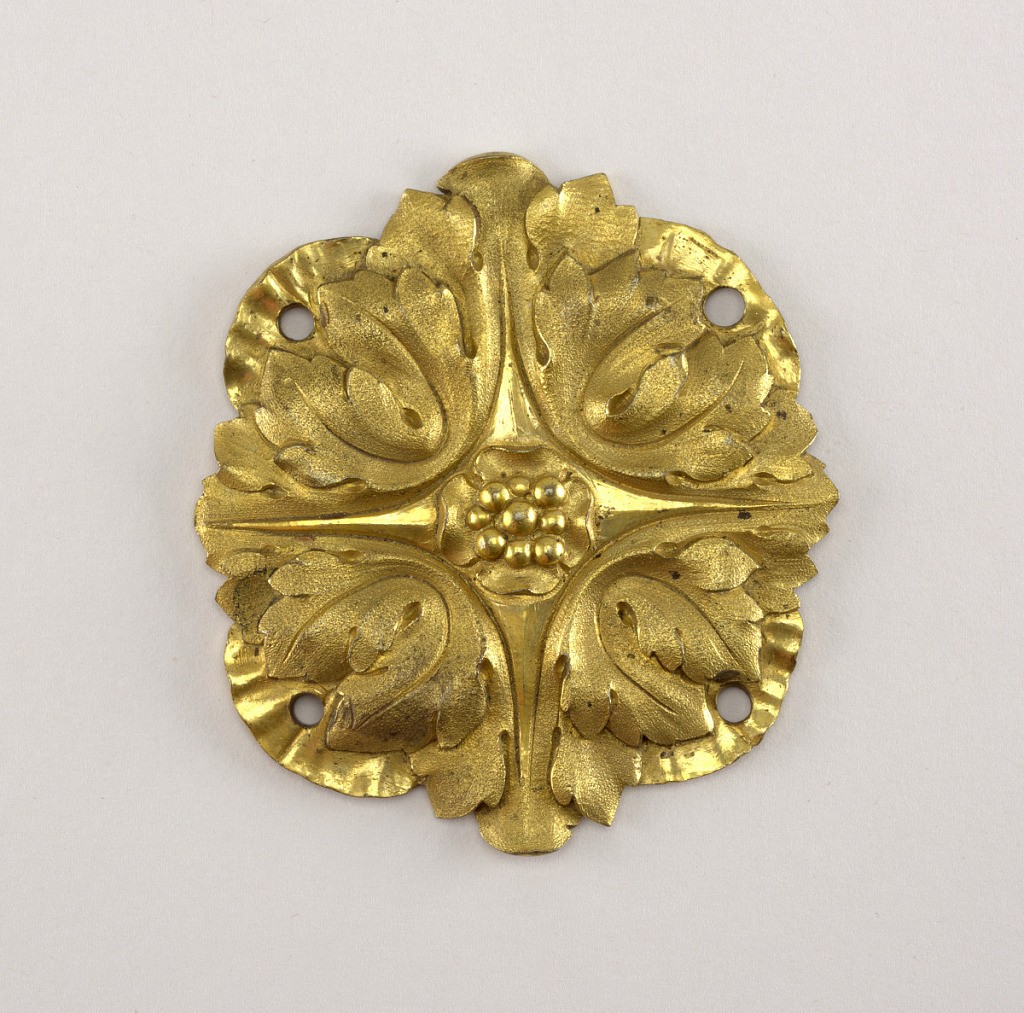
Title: Mount
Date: ca. 1780
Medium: fire-gilt bronze
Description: foliage; acanthus leaves, with seeds in the center.